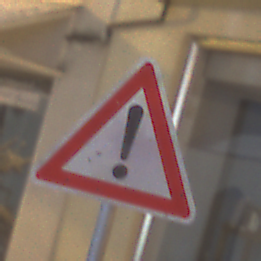
Verkehrszeichen: Gefahrenstelle
Umgebung: Outdoor, Urban
Tageszeit: Night
Wetter: Overcast
Licht: Artificial
Jahreszeit: Winter
Kontrast: MediumContrast